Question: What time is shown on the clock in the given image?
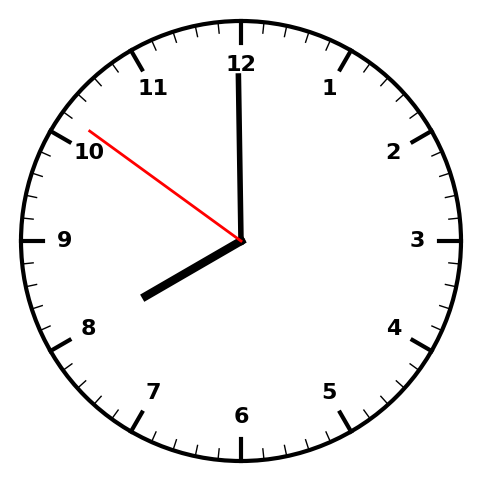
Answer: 07:59:51